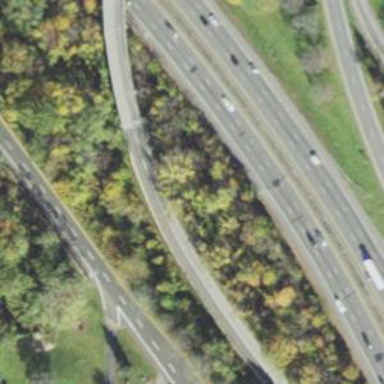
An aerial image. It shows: Asphalt motorway.